【题型】填空题　【知识点】解析几何　【难度】medium
如图，平面直角坐标系中，点 $A$、$B$ 的坐标分别为 $(2,0)$、$(1,-2)$，$\triangle AB'O' \sim \triangle ABO$（点 $A$、点 $B$、点 $O$ 的对应点分别是点 $A$、点 $B'$、点 $O'$），$O'$ 的坐标为 $(-1,0)$，点 $B'$ 在第四象限，那么点 $B'$ 的坐标为\_\_\_\_\_\_}

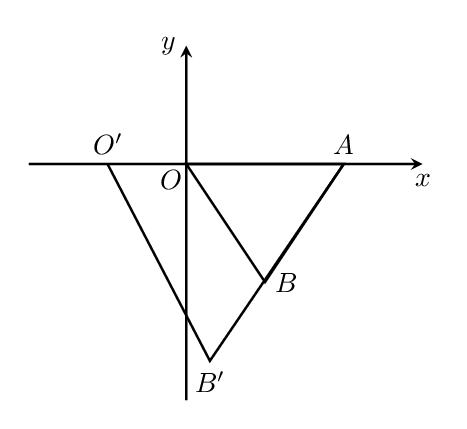
【解答】

\noindent \textbf{【答案】} $\boldsymbol{\left(\dfrac{1}{2},-3\right)}$

\vspace{0.2cm}
\noindent \textbf{【分析】} 根据相似三角形的性质求出相似比，再结合坐标和勾股定理计算点$B'$的坐标。

\vspace{0.2cm}
\noindent \textbf{【详解】} 解：$\because$点$A$的坐标为$(2,0)$，点$O'$的坐标为$(-1,0)$，
$\therefore AO = 2$，$AO' = 3$，
$\because \triangle AB'O' \backsim \triangle ABO$，
$\therefore \dfrac{AO}{AO'} = \dfrac{AB}{AB'} = \dfrac{2}{3}$，

如图，过点$B$作$BE \perp x$轴，过点$B'$作$B'F \perp x$轴，

$\because$点$B$的坐标是$(1,-2)$，点$A$的坐标为$(2,0)$，
$\therefore BE = 2$，$AE = 2-1 = 1$，
$\therefore AB = \sqrt{(2-1)^2 + (-2-0)^2} = \sqrt{1+4} = \sqrt{5}$，
$\because BE \perp x$轴，$B'F \perp x$轴，
$\therefore BE \parallel B'F$，
$\therefore \triangle ABE \backsim \triangle AB'F$，
$\therefore \dfrac{AE}{AF} = \dfrac{AB}{AB'} = \dfrac{BE}{B'F} = \dfrac{2}{3}$，
$\therefore \dfrac{1}{AF} = \dfrac{2}{3}$，$\dfrac{2}{B'F} = \dfrac{2}{3}$，
解得：$AF = \dfrac{3}{2}$，$B'F = 3$，
$\therefore OF = 2 - \dfrac{3}{2} = \dfrac{1}{2}$，
又$\because$点$B'$在第四象限，
$\therefore$点$B'$的坐标为$\left(\dfrac{1}{2},-3\right)$。

故答案为：$\boldsymbol{\left(\dfrac{1}{2},-3\right)}$。
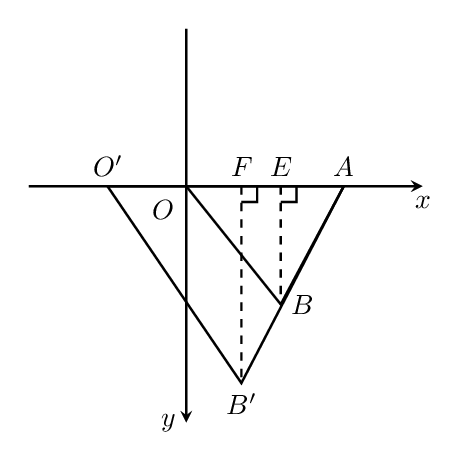